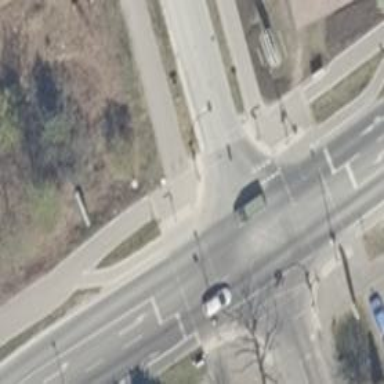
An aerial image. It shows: Crossing with traffic signals.